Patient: sex F, age 46
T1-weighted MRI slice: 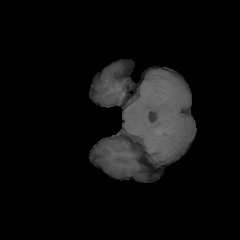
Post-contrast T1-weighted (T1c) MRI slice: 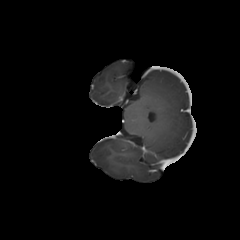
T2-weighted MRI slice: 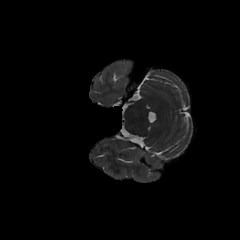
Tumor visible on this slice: no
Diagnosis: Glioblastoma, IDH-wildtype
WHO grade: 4